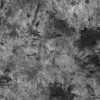
Atmospheric dust classification: not_dusty